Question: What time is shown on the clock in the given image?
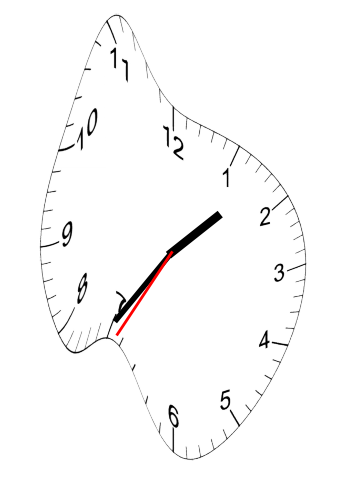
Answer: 01:35:35